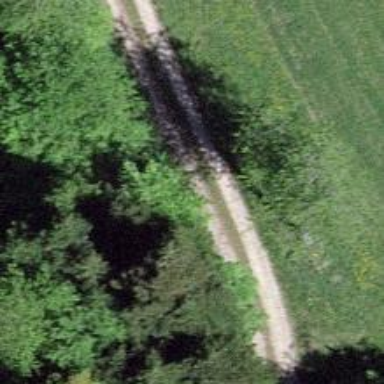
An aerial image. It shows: Track with grade2 tracktype.